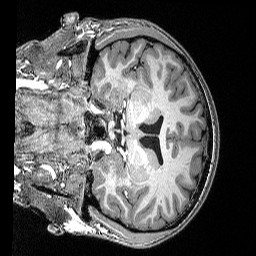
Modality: T1w
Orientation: coronal